Field crop: maize
Growth stage: 2
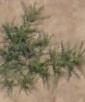
Species: salsola